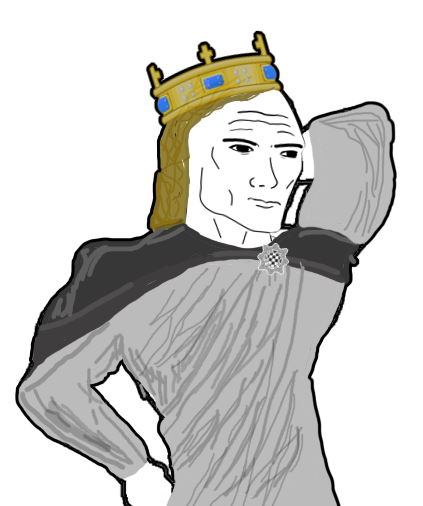
Label: 5_Handsome_Wojak